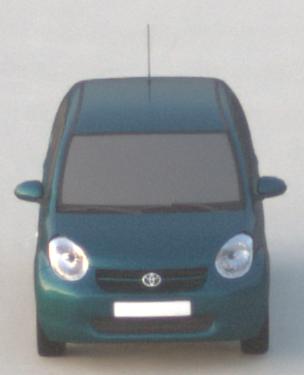
Make: Toyota
Model: Passo
Detailed model: Toyota Passo X Yururi
Model produced from: 2010
Model produced until: 2016
Doors: 5
Color: blue
Road condition: dry road
Daytime: sunrise or sunset
Contrast: low contrast